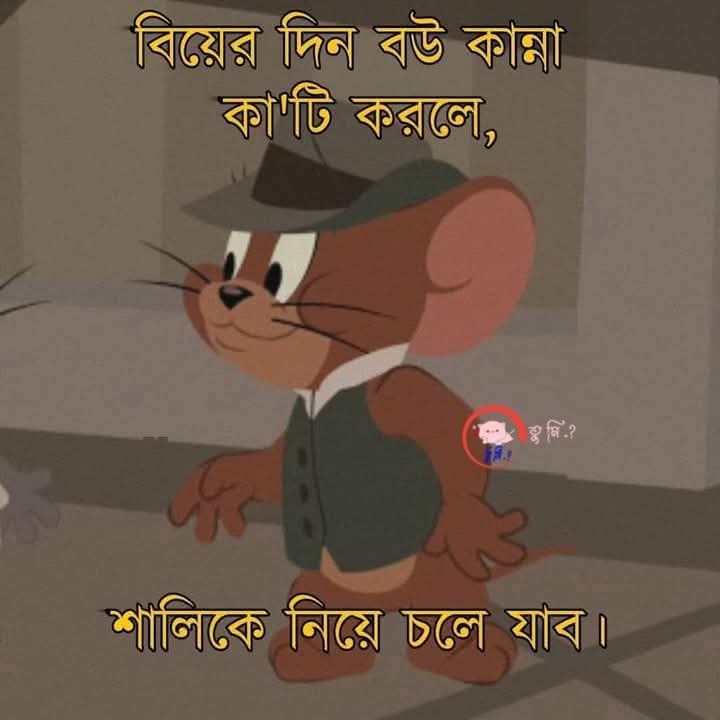
Text: বিয়ের দিন বউ কান্না কা'টি করলে,
শালিকে নিয়ে চলে যাব।

Label: Non Hate